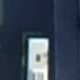
Vehicle type: Bus